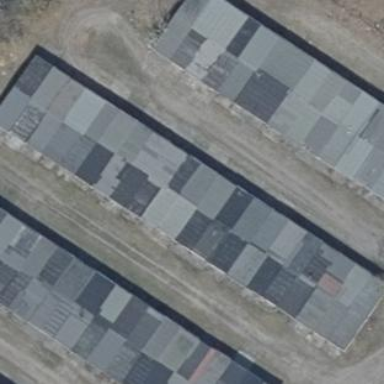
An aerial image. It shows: Group of garages.